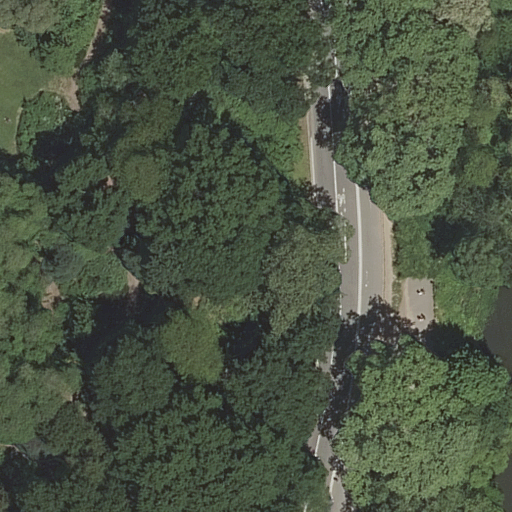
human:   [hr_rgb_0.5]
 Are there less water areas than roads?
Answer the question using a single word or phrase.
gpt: yes

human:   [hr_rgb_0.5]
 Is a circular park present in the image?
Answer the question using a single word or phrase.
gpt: no

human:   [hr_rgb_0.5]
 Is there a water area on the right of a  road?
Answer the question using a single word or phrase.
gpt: yes

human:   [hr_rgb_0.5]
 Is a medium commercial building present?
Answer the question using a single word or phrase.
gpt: no

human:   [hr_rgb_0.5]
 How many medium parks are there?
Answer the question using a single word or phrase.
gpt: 0

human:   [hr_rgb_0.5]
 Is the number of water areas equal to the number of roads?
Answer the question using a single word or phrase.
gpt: no

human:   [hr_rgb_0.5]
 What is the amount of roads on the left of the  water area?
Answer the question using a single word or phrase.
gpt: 6

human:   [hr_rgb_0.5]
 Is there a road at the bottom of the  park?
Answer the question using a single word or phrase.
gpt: yes

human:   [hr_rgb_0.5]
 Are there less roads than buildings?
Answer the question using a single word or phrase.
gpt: no

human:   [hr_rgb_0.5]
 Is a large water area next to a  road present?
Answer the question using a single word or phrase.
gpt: no

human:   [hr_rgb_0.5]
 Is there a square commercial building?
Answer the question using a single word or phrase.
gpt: no

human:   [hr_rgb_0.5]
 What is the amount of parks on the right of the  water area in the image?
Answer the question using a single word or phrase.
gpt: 1

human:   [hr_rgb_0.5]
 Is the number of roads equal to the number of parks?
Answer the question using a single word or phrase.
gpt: no

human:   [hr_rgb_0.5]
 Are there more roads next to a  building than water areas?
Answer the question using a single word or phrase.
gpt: no

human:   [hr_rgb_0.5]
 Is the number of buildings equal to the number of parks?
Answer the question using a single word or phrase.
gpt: no

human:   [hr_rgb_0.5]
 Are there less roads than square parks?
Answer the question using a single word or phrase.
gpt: no

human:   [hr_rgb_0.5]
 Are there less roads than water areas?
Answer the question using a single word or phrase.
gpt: no

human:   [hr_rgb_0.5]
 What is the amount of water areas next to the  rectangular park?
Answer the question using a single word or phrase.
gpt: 1

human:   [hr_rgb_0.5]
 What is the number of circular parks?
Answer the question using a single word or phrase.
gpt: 0

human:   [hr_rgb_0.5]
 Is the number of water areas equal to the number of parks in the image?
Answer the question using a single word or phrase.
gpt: yes

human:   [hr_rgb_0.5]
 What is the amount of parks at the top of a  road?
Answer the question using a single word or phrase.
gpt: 1

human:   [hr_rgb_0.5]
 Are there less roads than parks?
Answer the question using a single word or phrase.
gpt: no

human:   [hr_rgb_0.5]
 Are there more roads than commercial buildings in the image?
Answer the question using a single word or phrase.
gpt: yes

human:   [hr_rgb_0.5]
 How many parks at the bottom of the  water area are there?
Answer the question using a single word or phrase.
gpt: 0

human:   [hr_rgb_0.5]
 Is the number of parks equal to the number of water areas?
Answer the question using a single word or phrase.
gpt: yes

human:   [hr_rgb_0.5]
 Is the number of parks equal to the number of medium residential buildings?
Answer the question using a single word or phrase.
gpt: no

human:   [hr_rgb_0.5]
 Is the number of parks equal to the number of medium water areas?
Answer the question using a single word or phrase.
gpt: yes

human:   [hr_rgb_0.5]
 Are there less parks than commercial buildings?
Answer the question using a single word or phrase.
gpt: no

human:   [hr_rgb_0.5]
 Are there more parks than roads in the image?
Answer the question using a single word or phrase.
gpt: no

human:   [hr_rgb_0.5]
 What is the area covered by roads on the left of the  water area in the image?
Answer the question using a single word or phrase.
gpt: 0m2

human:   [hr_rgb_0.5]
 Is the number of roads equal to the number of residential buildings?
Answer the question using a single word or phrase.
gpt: no

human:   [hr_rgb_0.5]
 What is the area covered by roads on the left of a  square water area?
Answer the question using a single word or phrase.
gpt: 0m2

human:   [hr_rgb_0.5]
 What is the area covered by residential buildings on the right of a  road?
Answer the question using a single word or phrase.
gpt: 0m2

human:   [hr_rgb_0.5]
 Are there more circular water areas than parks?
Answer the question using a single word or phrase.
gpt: no

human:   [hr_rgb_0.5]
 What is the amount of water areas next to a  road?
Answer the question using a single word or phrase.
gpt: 1

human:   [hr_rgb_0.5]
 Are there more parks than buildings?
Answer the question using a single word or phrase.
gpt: yes